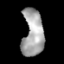
Tissue: lung
Cell type: Epithelial cells
Senescence score: 0.2426
Nuclear area (px): 960
Mean DAPI intensity: 166.622